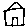
Label: house